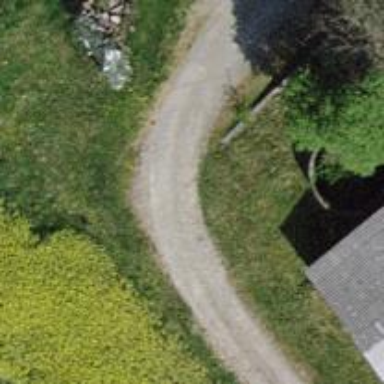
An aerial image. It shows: Unpaved driveway serving as service road.